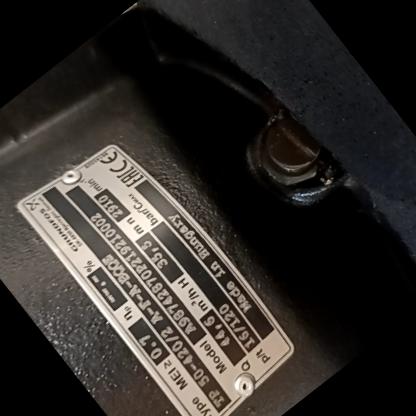
Klasa: tabliczka-znamionowa